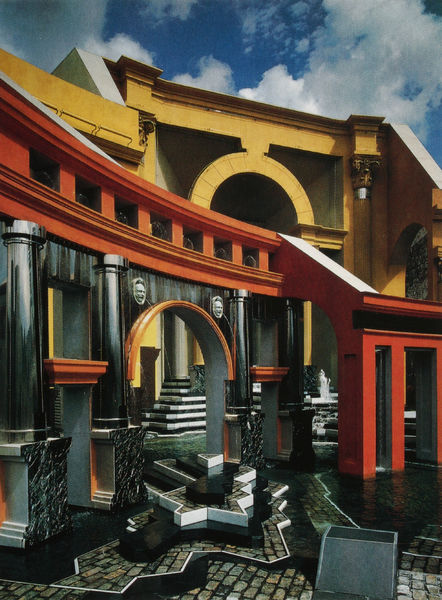
Titel: Piazza d'Italia
Künstler: Charles Moore
Standort: New Orleans (Louisiana)
Institution: Piazza d´Italia
Schlagwörter: blau, gemälde, himmel, schatten, weiß, wolken, gelb, ocker, grau, lampen, licht, orange, pfeiler, schwarz, straße, säule, säulen, dach, gebäude, haus, rot, wolke, wand, architektur, sockel, stein, steine, sonne, theater, brunnen, bogen, pflaster, türen, moderne, warm, abstrakt, giebel, hof, pilaster, treppe, treppen, durchgang, stufe, stufen, collage, tor, bögen, innenhof, kolonnade, dali, wolkig, fliesen, kopfsteinpflaster, mosaik, portal, tore, diagonal, geometrisch, sims, gesims, rundbögen, torbögen, wandelgang, computer, digital